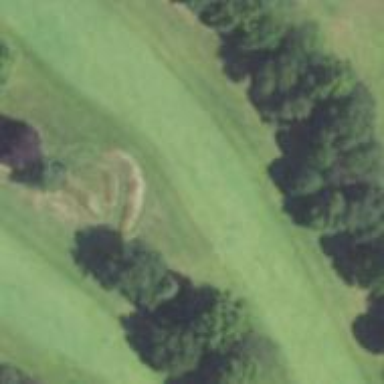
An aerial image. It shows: View of golf hole.